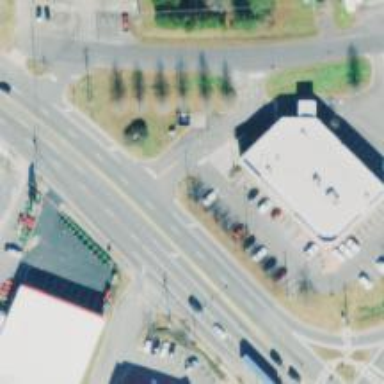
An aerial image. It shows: Road with stop sign.